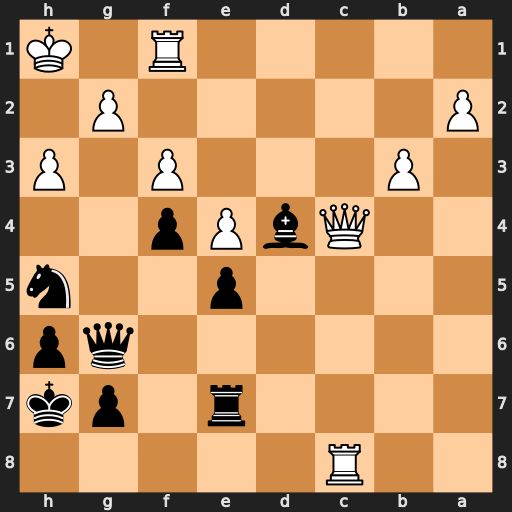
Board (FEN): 2R5/4r1pk/6qp/4p2n/2QbPp2/1P3P1P/P5P1/5R1K
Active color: b
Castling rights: -
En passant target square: -
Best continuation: Ng3+ Kh2 Nxf1+